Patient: sex M, age 32
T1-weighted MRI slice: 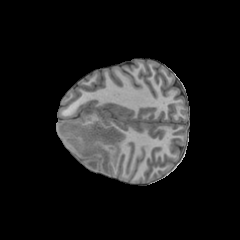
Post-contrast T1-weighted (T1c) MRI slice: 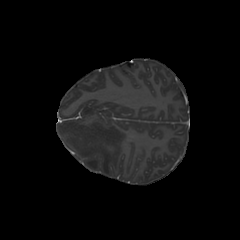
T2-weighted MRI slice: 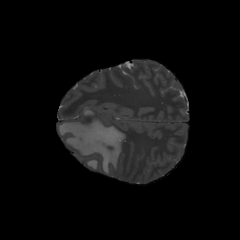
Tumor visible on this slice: yes
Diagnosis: Glioblastoma, IDH-wildtype
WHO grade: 4